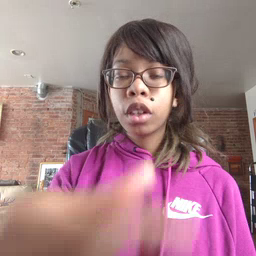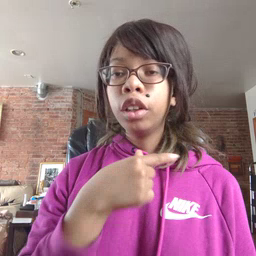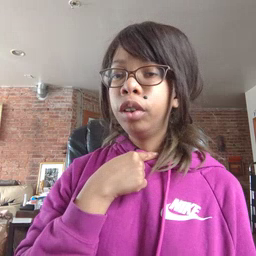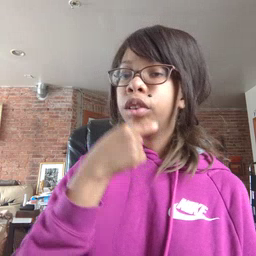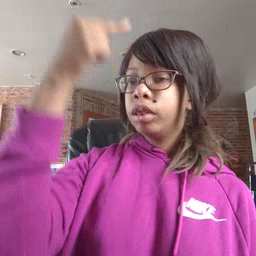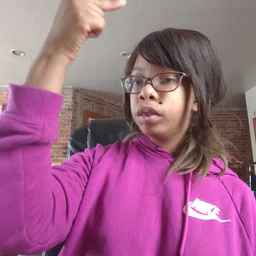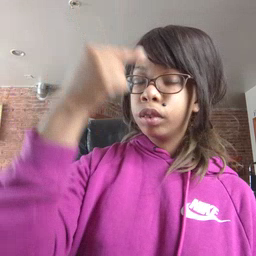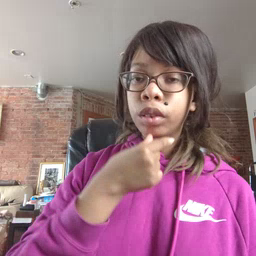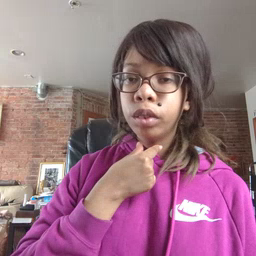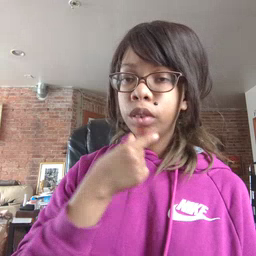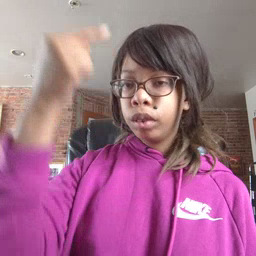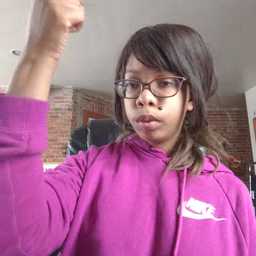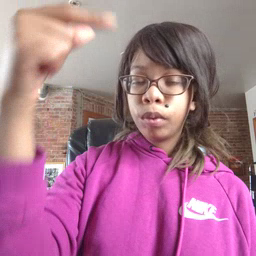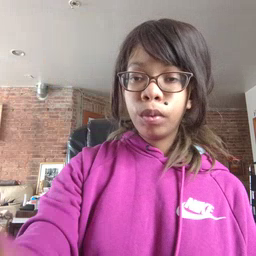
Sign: giraffe